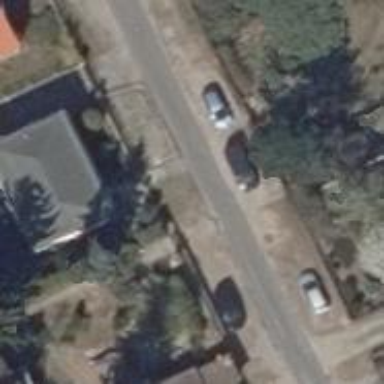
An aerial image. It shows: Concrete footway.